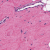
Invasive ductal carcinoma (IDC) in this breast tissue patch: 0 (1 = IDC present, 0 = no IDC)